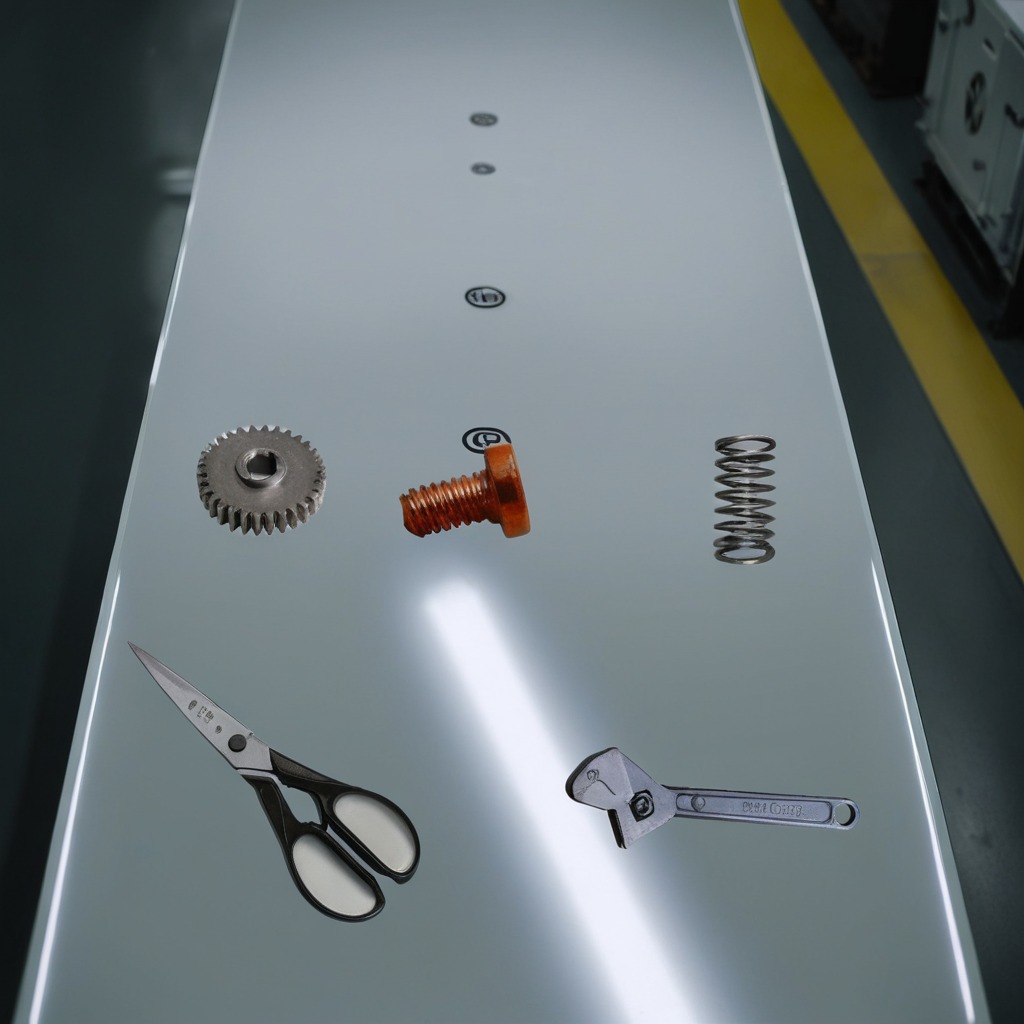
A gear with teeth, a screw, a spring, a pair of scissors, and a wrench are lying on the table.